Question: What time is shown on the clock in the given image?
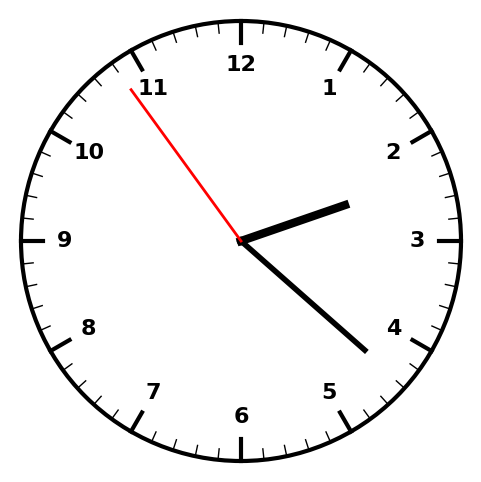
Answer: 02:21:54